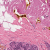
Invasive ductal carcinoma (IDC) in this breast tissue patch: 0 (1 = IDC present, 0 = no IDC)